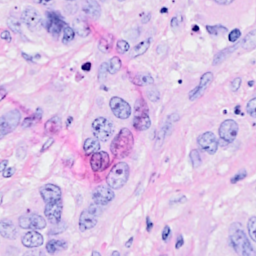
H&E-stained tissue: Breast